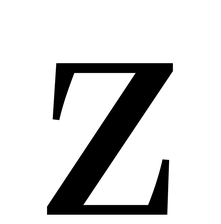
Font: LibreCaslonText_Regular